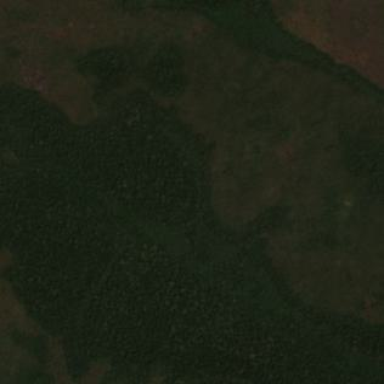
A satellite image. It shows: Forest area.